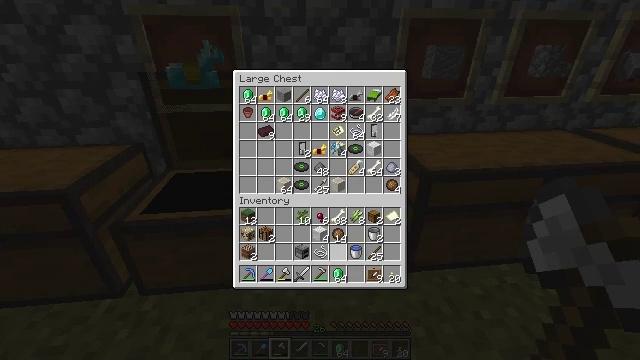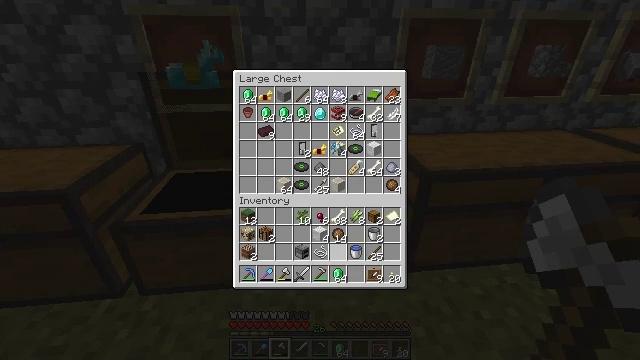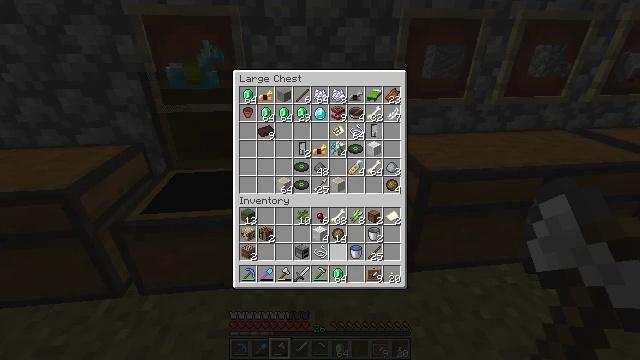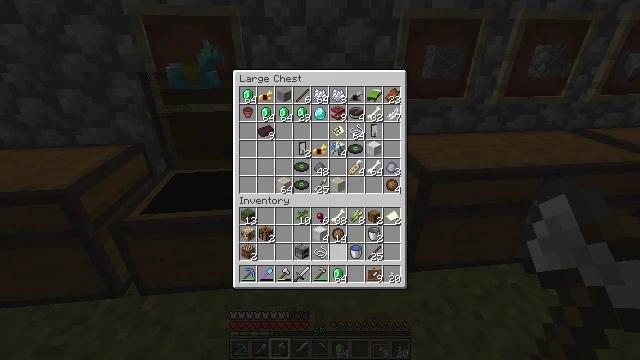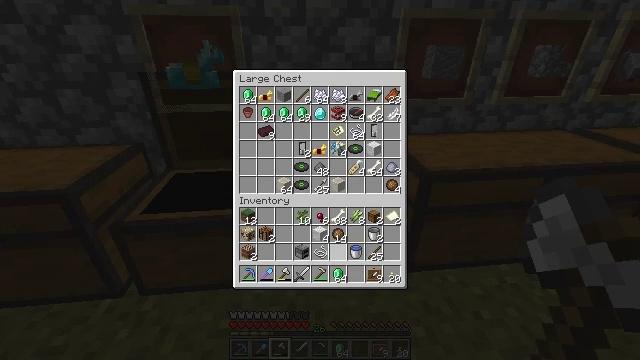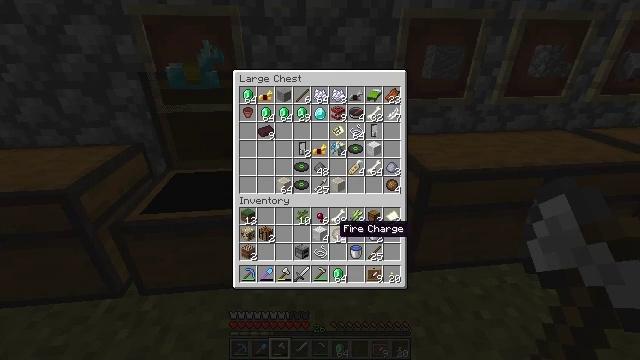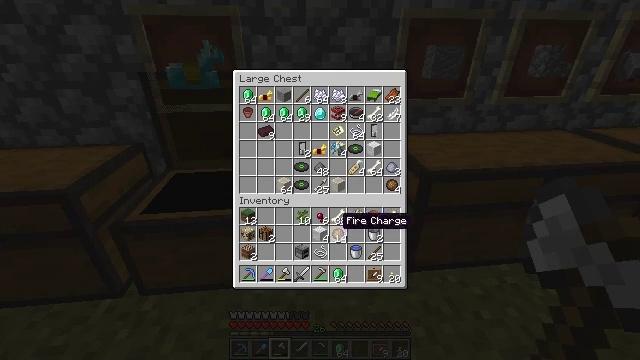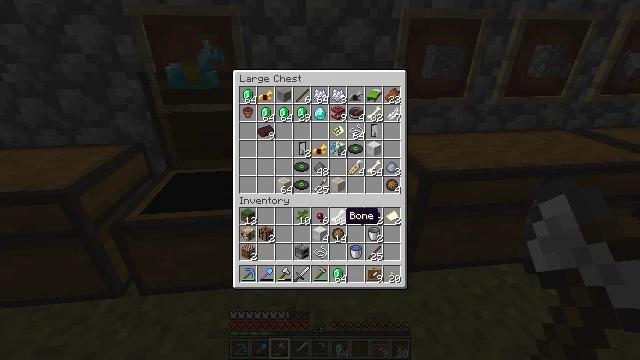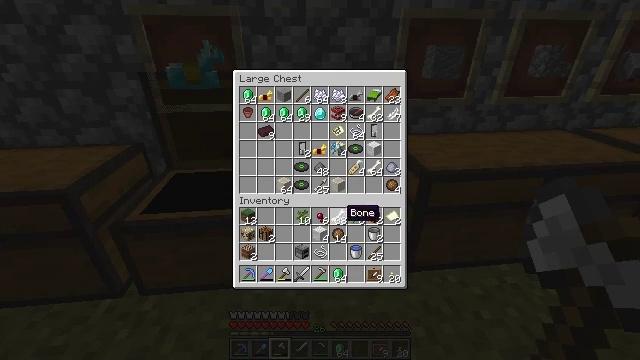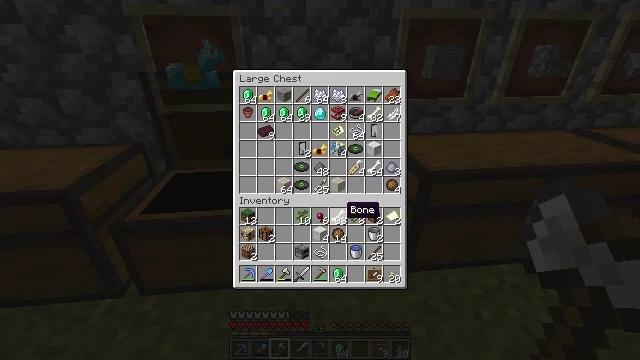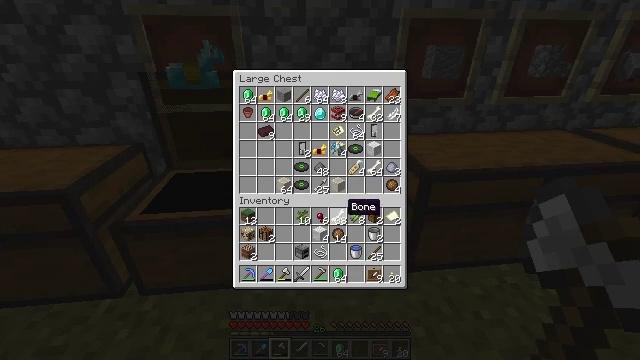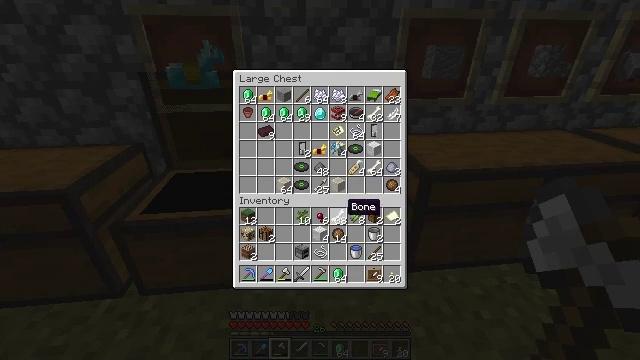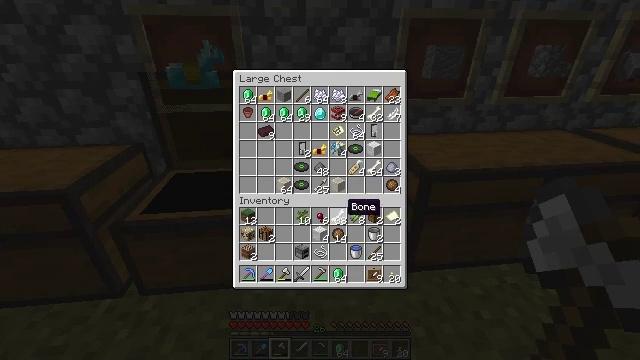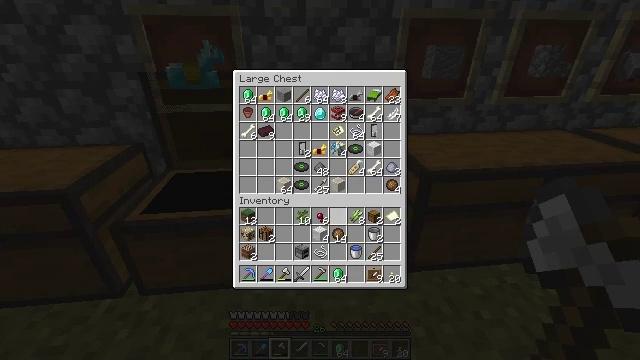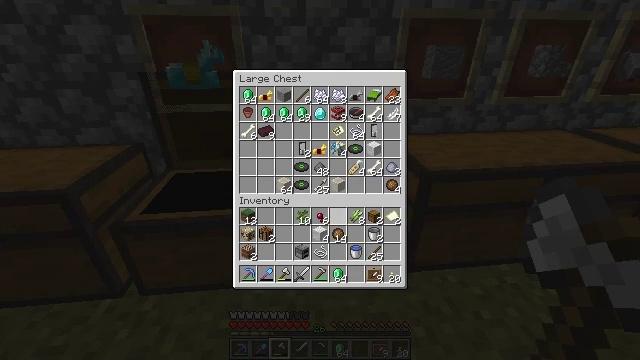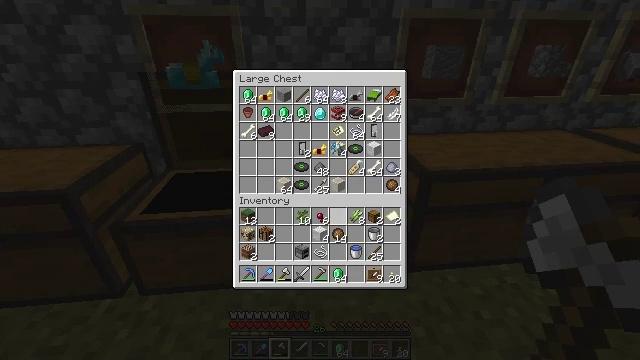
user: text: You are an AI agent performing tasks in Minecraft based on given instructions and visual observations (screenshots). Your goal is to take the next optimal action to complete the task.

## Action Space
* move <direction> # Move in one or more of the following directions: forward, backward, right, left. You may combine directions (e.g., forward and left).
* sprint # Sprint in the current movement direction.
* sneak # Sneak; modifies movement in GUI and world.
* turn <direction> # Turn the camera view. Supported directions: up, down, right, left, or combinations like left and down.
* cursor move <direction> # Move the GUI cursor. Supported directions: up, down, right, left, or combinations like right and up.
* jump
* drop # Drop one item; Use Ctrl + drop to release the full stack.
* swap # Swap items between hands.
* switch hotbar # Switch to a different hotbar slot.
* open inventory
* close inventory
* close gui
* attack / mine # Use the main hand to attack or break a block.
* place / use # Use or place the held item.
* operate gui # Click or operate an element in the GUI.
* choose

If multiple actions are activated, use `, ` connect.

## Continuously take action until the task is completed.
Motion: motion action
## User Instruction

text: Drop a grass block.
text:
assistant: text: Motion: sneak
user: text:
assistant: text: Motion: sneak
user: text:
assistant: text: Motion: sneak
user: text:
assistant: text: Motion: sneak
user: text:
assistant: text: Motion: sneak
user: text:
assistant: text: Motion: sneak, cursor move up
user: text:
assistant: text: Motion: sneak
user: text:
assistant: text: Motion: sneak
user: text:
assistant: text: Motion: sneak
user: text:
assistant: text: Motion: sneak
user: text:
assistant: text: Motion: sneak
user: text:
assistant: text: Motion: sneak
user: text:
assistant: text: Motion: sneak, choose
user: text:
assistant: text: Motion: sneak, choose
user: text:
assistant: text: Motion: sneak, choose
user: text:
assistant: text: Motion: sneak
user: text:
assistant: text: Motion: sneak
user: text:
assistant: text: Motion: sneak
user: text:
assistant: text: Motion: sneak
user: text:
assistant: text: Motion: sneak
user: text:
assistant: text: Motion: sneak
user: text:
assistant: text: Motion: sneak
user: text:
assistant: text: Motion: sneak, cursor move left
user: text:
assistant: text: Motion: sneak, cursor move left
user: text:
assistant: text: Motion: sneak
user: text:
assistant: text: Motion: sneak
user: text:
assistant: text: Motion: sneak
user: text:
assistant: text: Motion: sneak
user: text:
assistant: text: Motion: sneak
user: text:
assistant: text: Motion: sneak